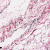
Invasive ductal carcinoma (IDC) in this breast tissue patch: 0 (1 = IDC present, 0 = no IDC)